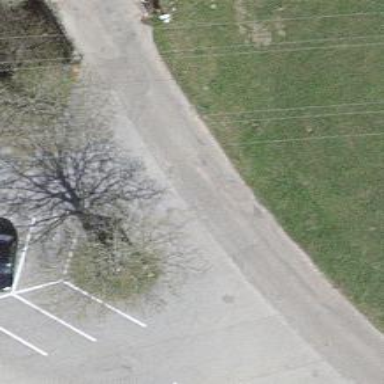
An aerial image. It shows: Unclassified road with asphalt surface and no sidewalk.